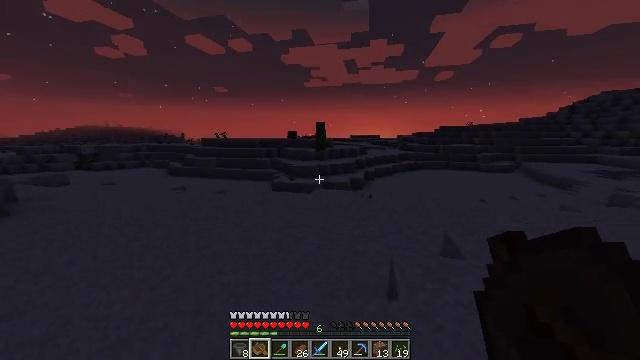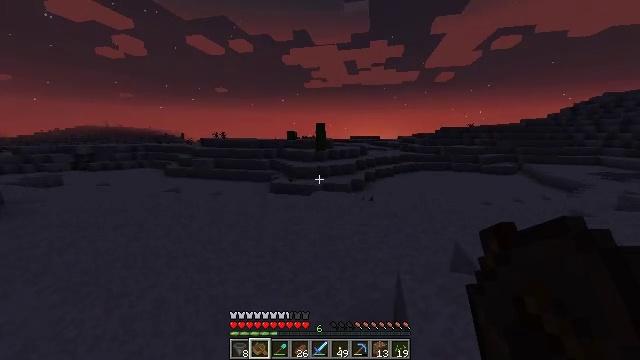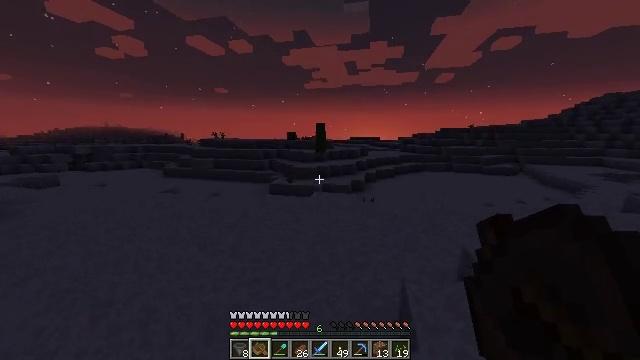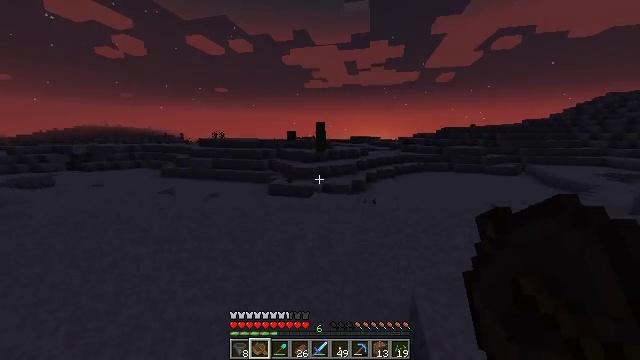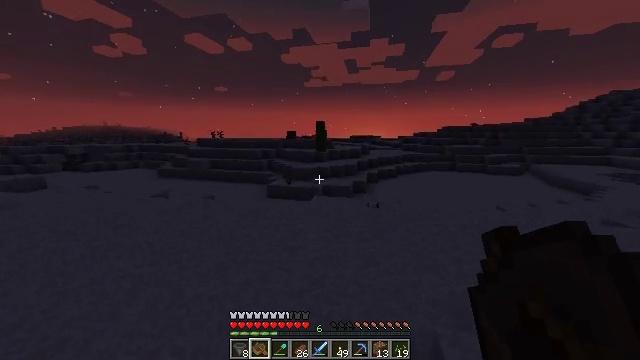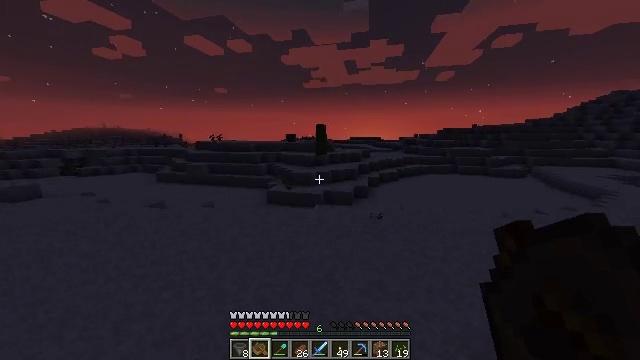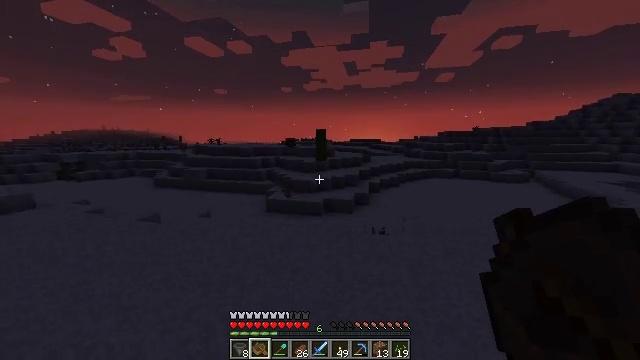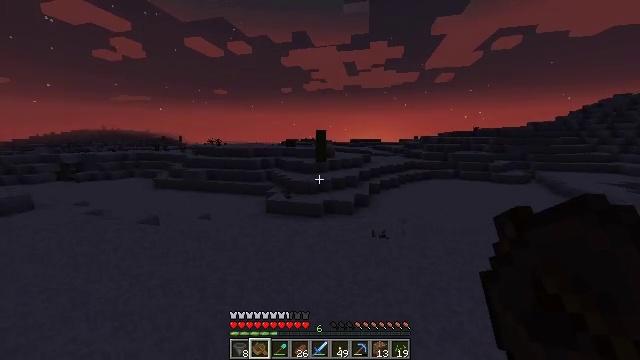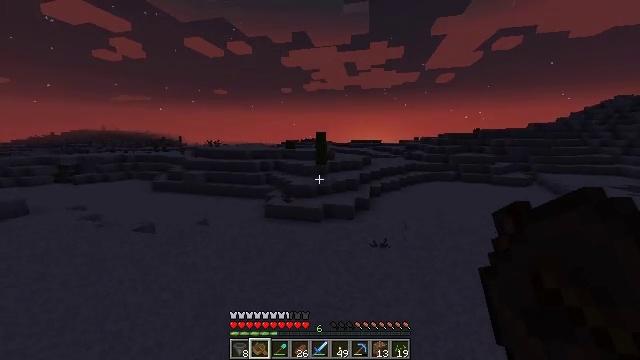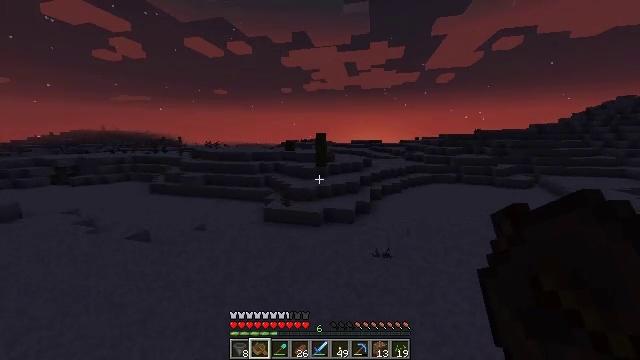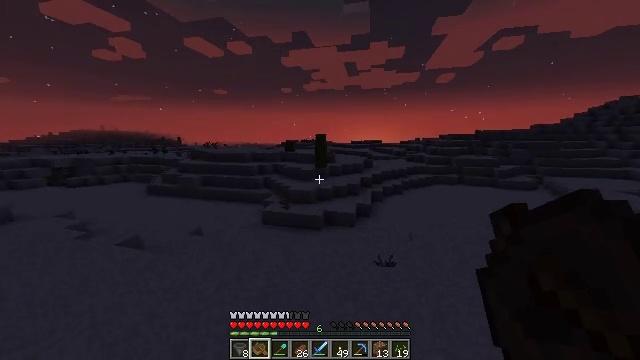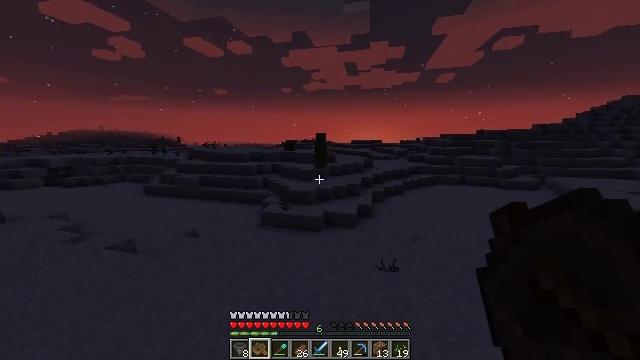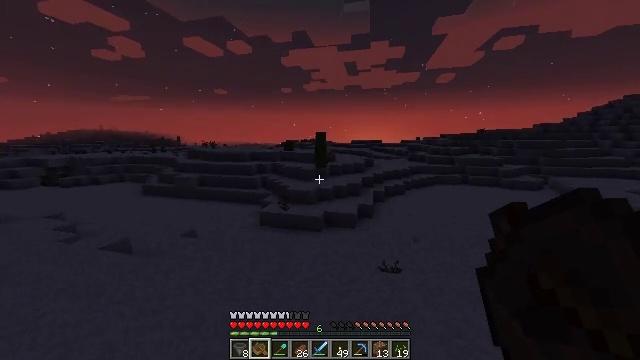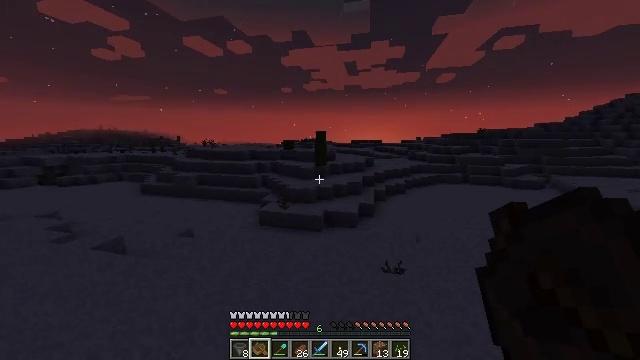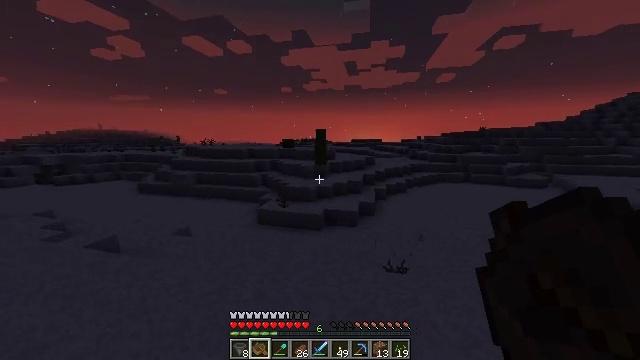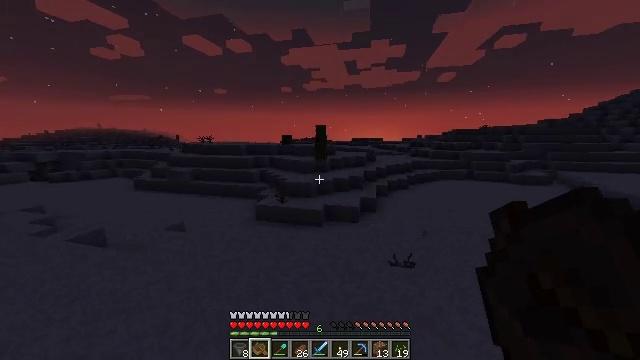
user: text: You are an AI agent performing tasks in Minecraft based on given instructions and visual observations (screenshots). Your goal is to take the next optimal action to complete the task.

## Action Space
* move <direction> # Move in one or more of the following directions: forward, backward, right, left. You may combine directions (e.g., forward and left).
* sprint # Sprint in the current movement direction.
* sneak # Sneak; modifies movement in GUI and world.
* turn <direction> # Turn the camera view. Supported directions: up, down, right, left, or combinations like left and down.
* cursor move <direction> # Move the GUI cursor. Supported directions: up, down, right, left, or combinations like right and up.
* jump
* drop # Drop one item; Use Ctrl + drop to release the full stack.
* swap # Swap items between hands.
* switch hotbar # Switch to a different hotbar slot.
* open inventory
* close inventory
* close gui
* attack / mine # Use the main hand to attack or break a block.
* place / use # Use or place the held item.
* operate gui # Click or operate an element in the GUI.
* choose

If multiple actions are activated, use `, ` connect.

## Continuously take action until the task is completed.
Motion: motion action
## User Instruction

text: Break the cactus block.
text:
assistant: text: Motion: move forward
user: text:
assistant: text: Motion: move forward
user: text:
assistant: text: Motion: move forward
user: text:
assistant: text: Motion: move forward
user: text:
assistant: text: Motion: move forward, jump
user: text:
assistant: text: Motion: move forward, jump
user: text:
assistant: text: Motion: move forward, jump
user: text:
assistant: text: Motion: move forward, jump
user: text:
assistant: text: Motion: move forward, jump
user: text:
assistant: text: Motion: move forward, jump
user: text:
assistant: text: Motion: move forward, jump
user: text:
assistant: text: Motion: move forward, jump
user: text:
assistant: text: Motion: move forward, jump
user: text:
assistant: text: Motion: move forward, jump
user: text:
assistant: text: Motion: move forward, jump
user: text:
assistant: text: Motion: move forward, sprint, jump
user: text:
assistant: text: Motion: move forward, sprint, jump
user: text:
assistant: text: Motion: move forward, sprint, jump
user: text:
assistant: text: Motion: move forward, sprint, jump
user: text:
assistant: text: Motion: move forward, jump
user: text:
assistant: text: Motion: move forward, jump
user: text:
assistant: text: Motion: move forward, jump
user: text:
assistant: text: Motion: move forward, jump
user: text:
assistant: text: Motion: move forward, jump
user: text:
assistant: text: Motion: move forward, jump
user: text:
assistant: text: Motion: move forward, jump
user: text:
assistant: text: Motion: move forward, jump
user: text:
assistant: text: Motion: move forward, jump
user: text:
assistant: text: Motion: move forward, sprint, jump
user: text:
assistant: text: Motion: move forward, sprint, jump